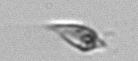
Label: Oxytoxum